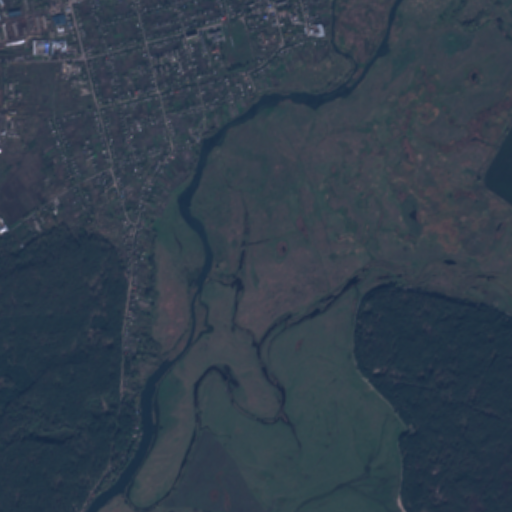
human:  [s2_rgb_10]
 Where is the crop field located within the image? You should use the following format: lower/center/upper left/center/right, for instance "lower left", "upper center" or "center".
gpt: The crop field is located in the upper left of the image.
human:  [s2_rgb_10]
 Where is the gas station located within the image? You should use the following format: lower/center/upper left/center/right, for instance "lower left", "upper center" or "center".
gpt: The gas station is located in the upper left of the image.
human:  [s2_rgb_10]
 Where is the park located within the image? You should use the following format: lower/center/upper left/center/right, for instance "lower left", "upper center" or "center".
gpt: The park is located in the upper right of the image.
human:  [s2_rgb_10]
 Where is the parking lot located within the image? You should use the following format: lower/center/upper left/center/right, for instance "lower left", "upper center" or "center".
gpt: The parking lot is located in the upper center of the image.
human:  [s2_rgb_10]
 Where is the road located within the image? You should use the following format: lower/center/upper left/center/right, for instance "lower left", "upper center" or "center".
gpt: There is no road in the image.